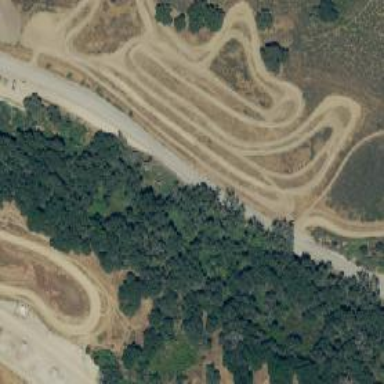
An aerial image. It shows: Motor sport pitch with dirt surface.